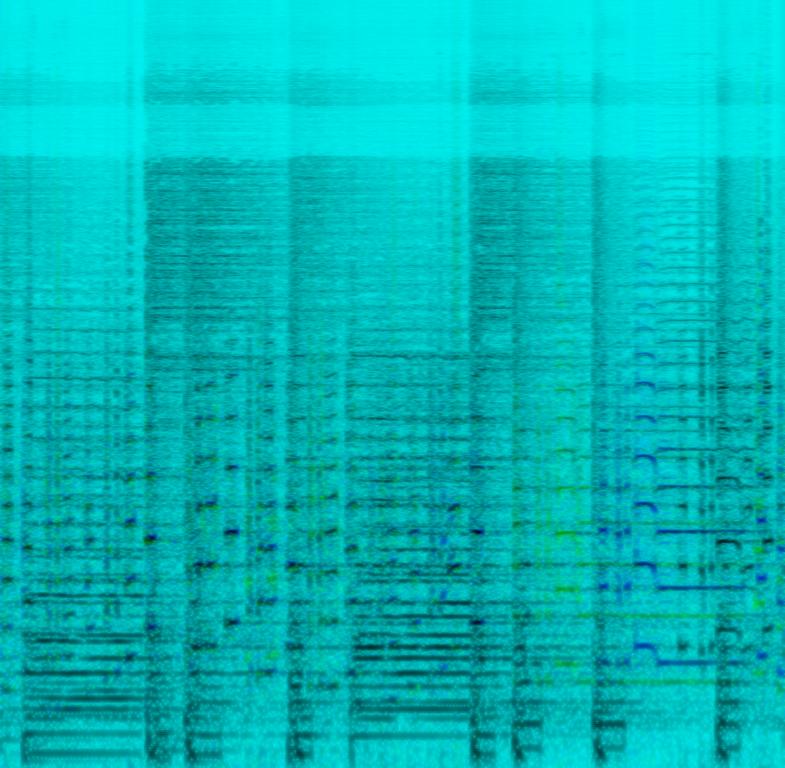
This is an instrumental wind band music piece. There are three trumpets playing the main melody while a wind instrument sound is playing a supporting tune. There is a bass guitar playing in the background. The rhythm consists of a simple electronic drum beat. The atmosphere is playful and cheerful. This piece could be used in the soundtrack of a kids TV show.